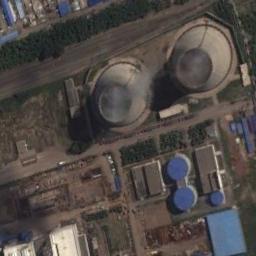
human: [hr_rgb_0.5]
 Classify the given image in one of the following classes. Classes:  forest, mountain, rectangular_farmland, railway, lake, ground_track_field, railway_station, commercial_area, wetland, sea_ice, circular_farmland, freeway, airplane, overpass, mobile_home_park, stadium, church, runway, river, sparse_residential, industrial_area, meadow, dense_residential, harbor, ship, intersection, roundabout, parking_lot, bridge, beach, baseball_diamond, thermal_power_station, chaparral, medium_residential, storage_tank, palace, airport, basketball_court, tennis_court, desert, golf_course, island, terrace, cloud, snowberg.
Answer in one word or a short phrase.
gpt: thermal_power_station